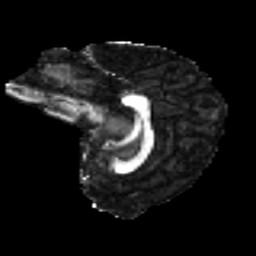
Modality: FA
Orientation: sagittal
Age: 26
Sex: female
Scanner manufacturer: ge
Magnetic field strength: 3 T
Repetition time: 7.8 s
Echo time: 0.0606 s